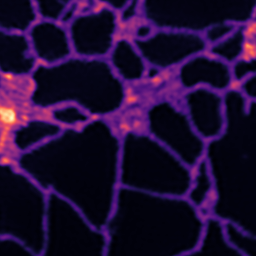
Label: Super-resolution ER image